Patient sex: M
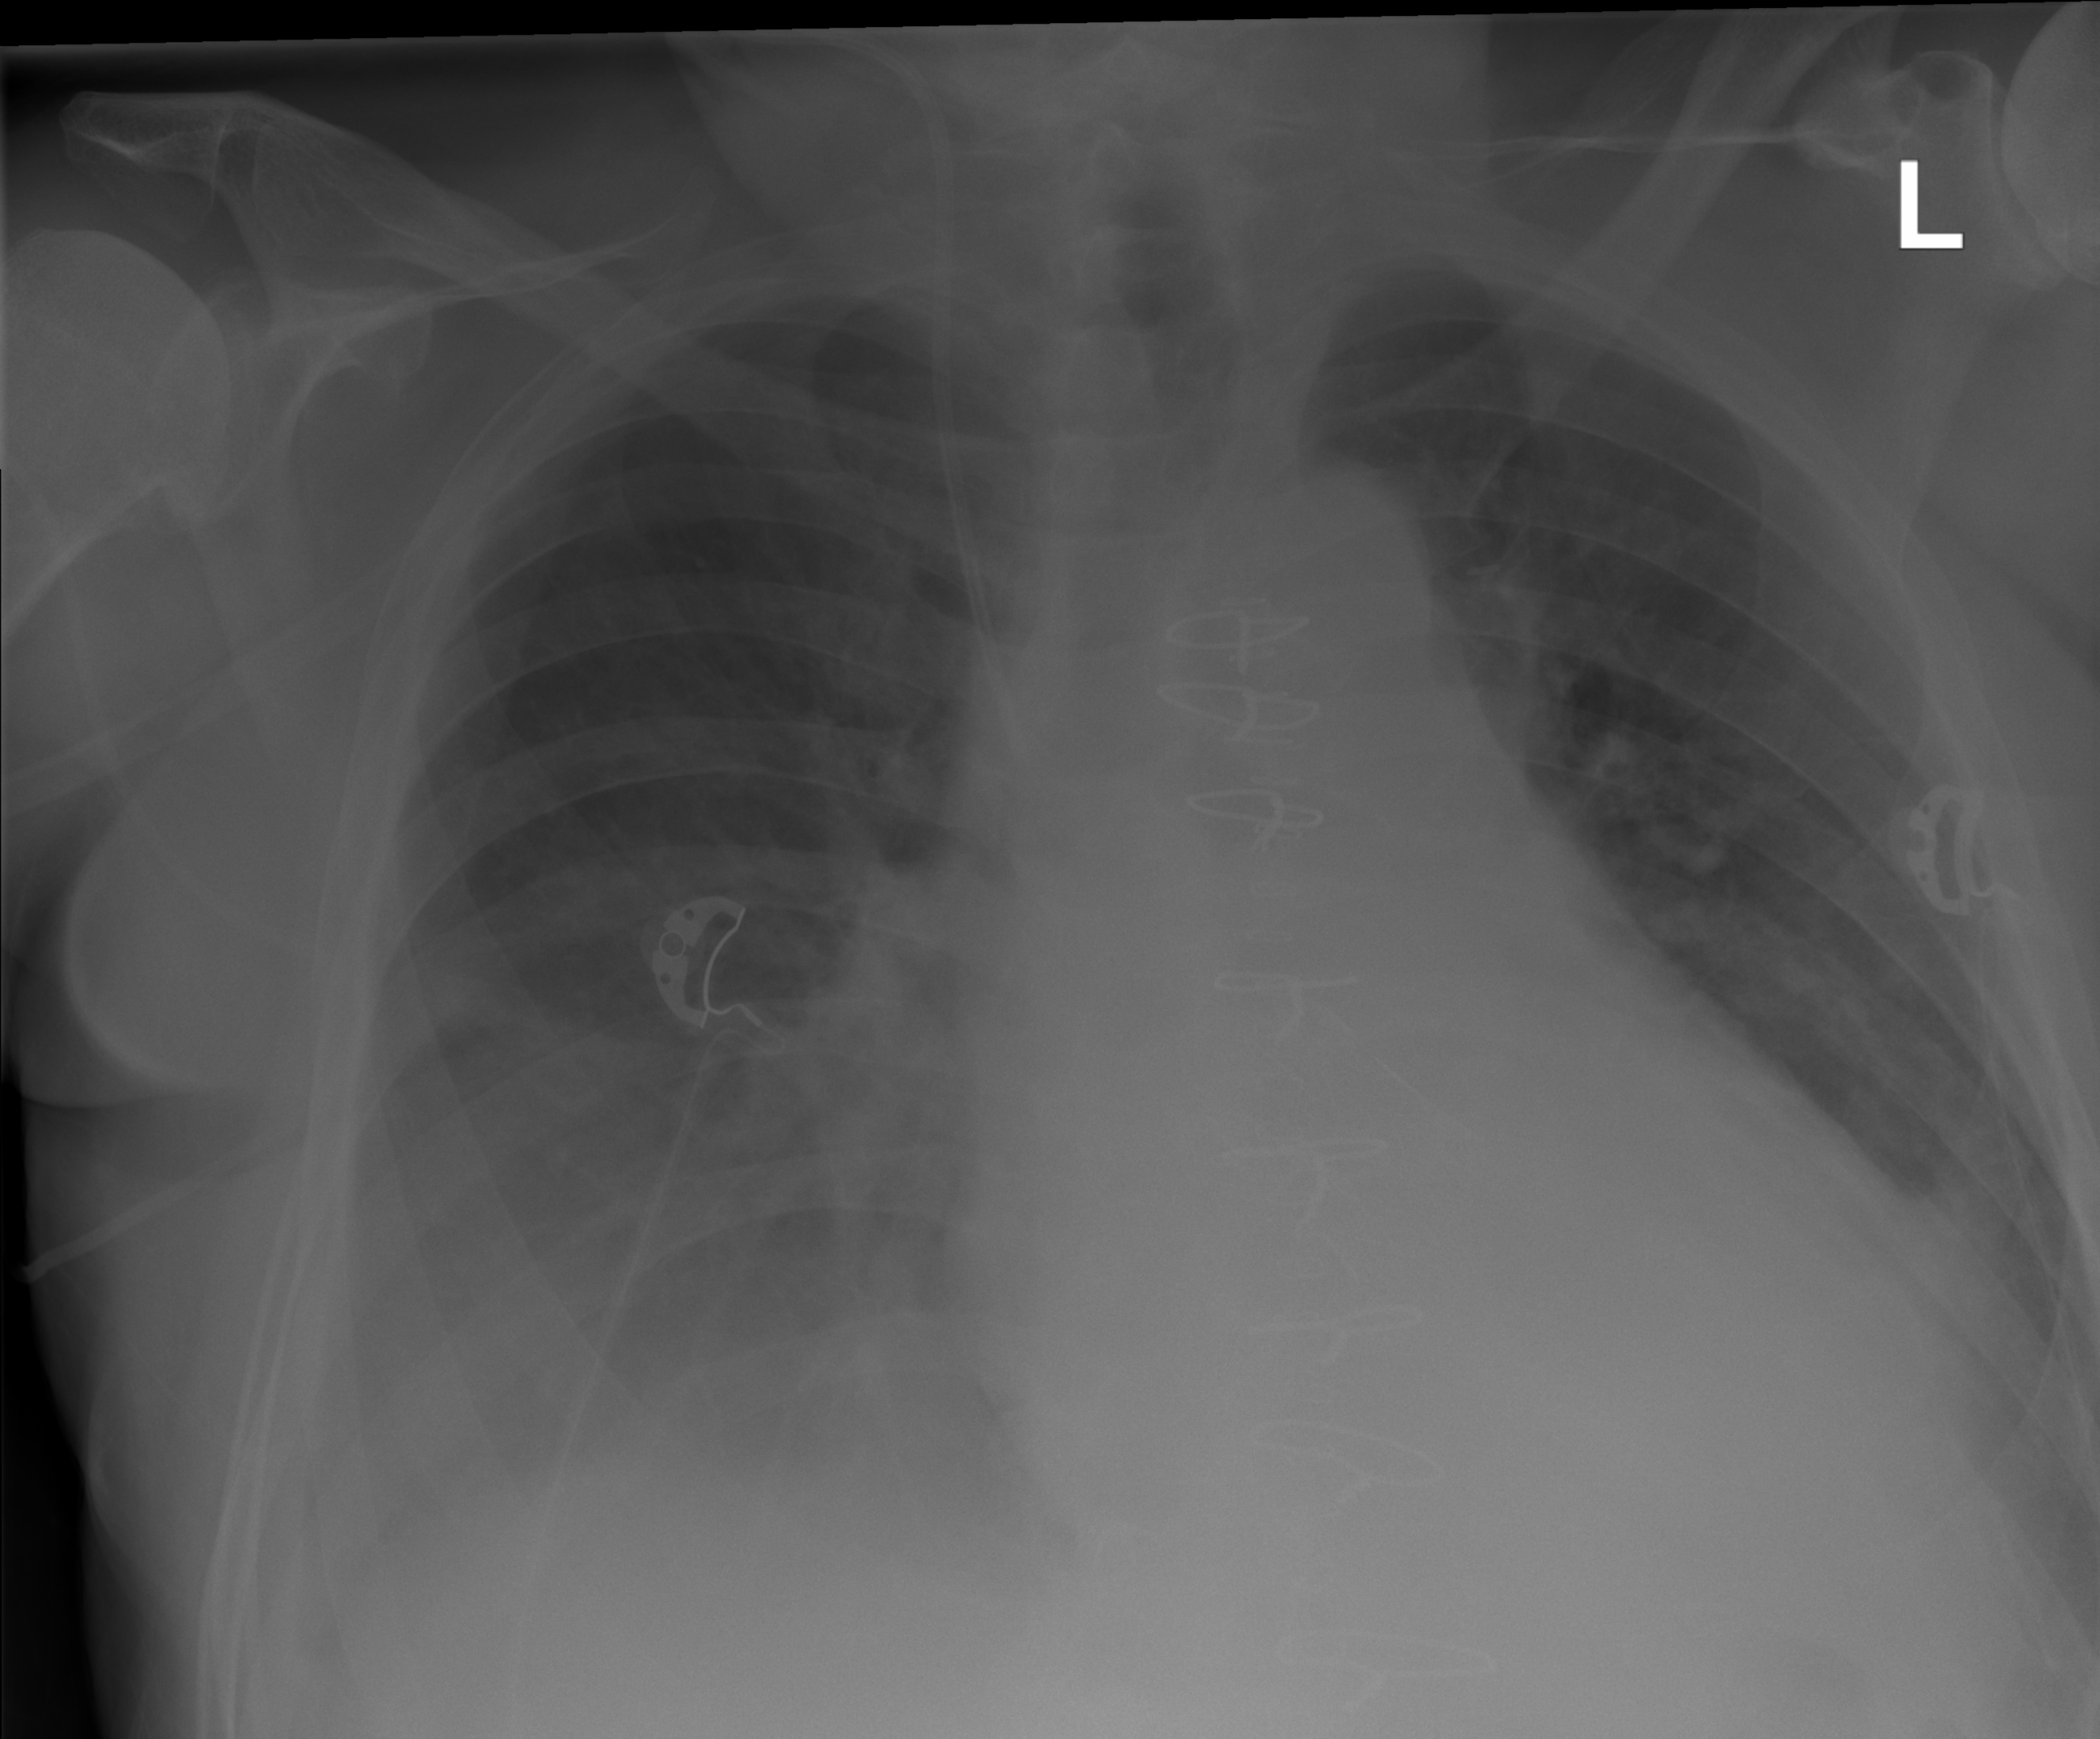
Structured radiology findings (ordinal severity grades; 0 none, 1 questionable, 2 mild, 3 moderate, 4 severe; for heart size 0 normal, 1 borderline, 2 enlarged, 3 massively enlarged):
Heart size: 2
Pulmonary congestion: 1
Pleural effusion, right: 2
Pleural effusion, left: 2
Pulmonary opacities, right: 0
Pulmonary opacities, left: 0
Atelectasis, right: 2
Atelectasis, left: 1